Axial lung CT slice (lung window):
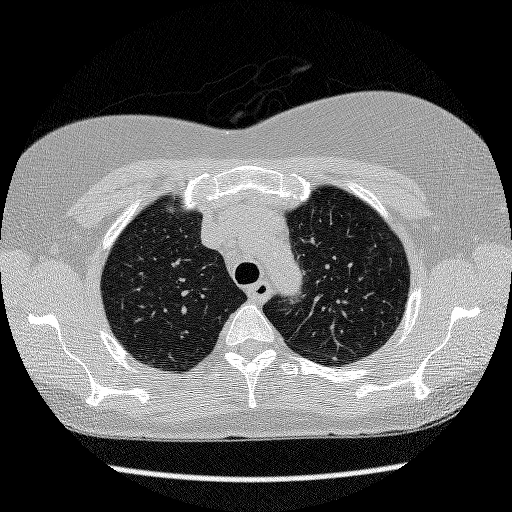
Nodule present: yes
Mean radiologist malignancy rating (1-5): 3